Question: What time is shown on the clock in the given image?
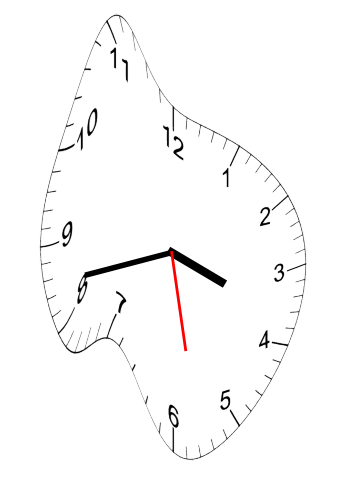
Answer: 03:42:28